Question: I generated these buttons(sepete ekle) dynamically. This button has an click event.
I want to make : when this button clicked flowlayout panel add to groupbox control.

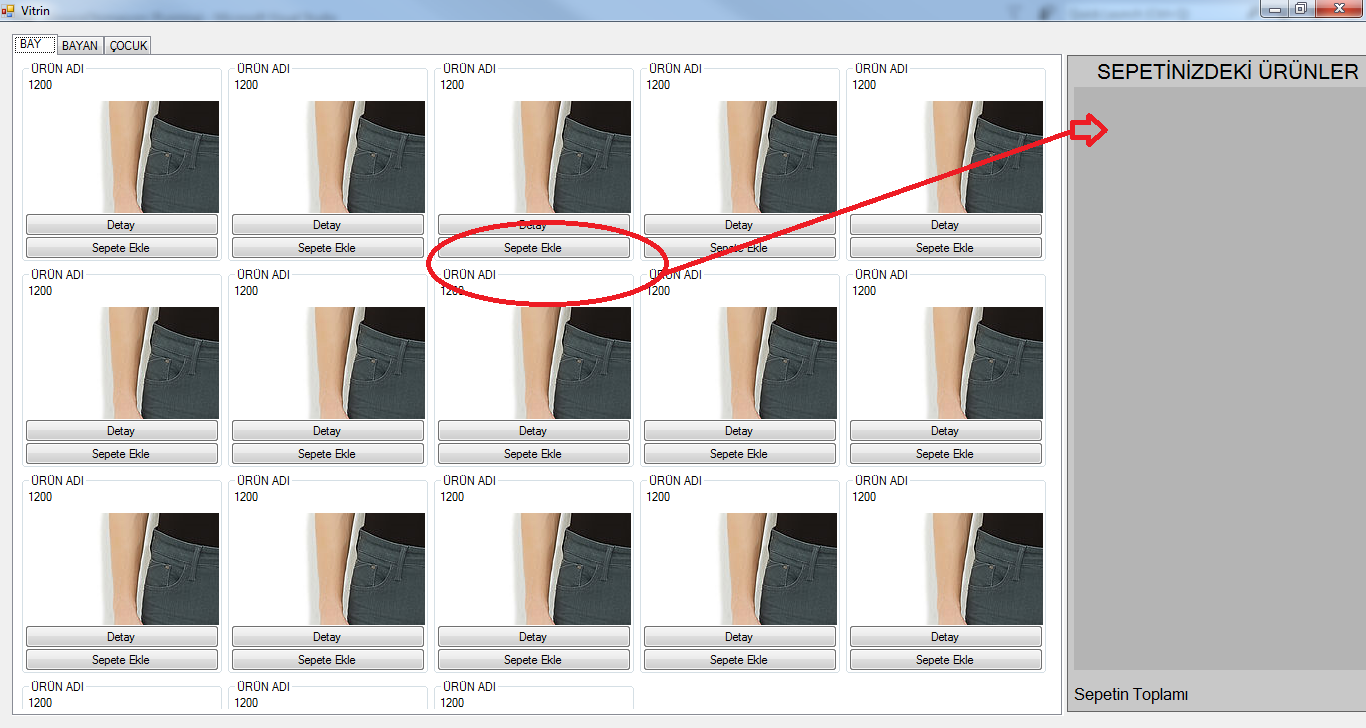
Answer: You have to register your button to the click event and then, transfert the control in your flowLayoutPanel
'''
private void Init()
{
button.Click += Button_Click;//you button
}
private void Button_Click(object sender, EventArgs e)
{
Button button = (Button) sender;
panel.Controls.Remove(button);// your control containing the button...
flowLayoutPanel.Controls.Add(button);// your flowLayoutPanel
}
'''